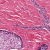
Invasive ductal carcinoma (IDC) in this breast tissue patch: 0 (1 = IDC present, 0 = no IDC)